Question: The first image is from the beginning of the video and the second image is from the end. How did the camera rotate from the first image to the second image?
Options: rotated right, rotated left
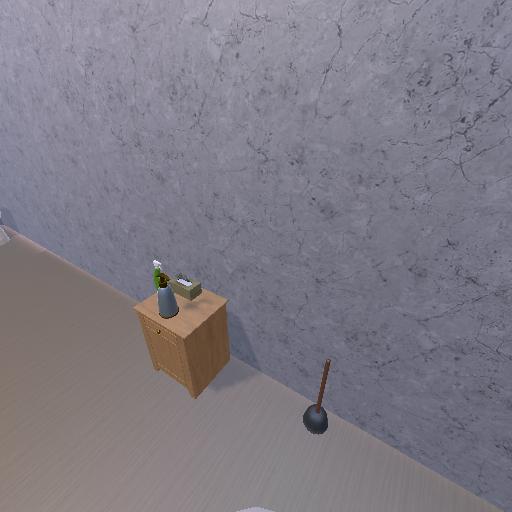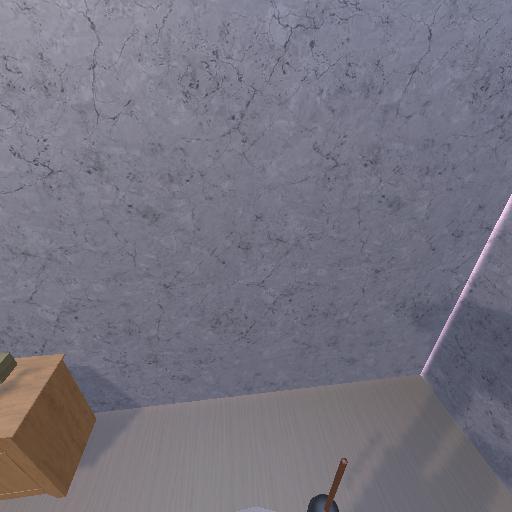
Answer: rotated right